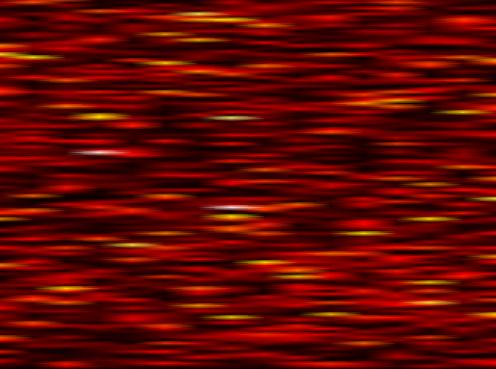
Label: FOFDM